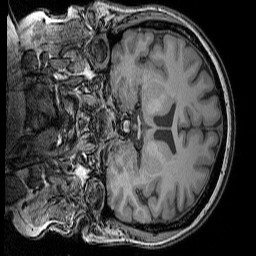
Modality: T1w
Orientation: coronal
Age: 48
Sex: female
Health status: ill
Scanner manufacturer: siemens
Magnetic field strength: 3 T
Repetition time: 1.75 s
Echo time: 0.00418 s